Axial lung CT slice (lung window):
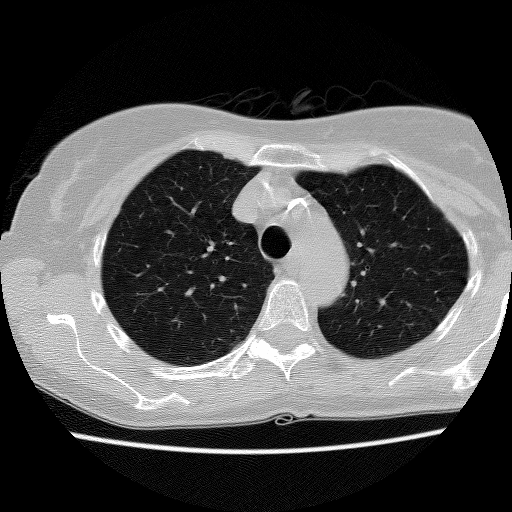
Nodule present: no